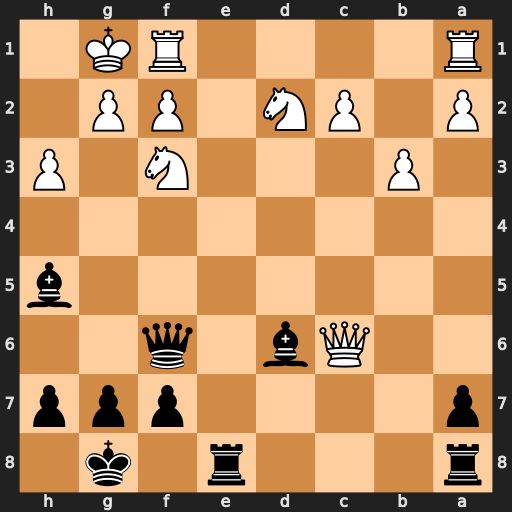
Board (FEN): r3r1k1/p4ppp/2Qb1q2/7b/8/1P3N1P/P1PN1PP1/R4RK1
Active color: b
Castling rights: -
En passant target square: -
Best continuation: Bh2+ Nxh2 Qxc6